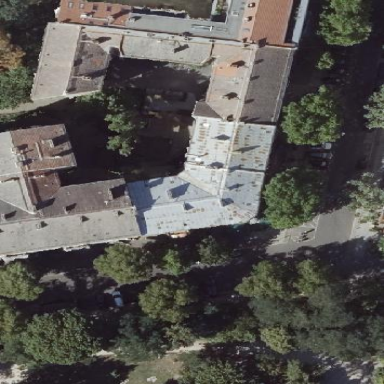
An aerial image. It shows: Gabled roof made of silver metal on apartment building.